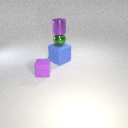
large blue rubber cube below small green metal sphere